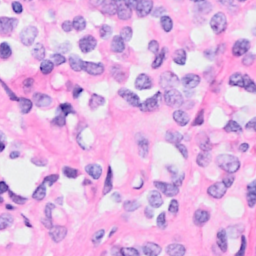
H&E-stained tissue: Breast